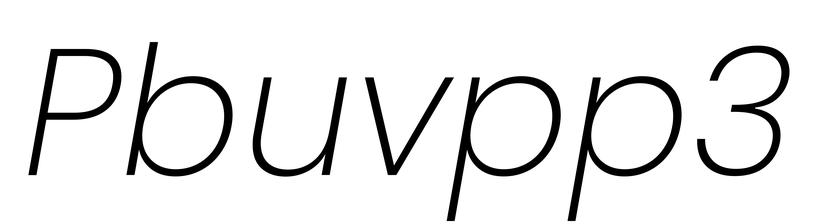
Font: Poppins-ExtraLightItalic